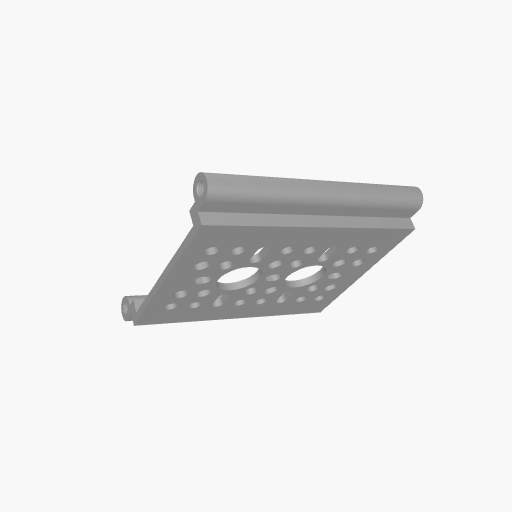
Part: RailChannel2H